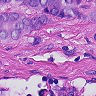
Metastatic tissue present: yes